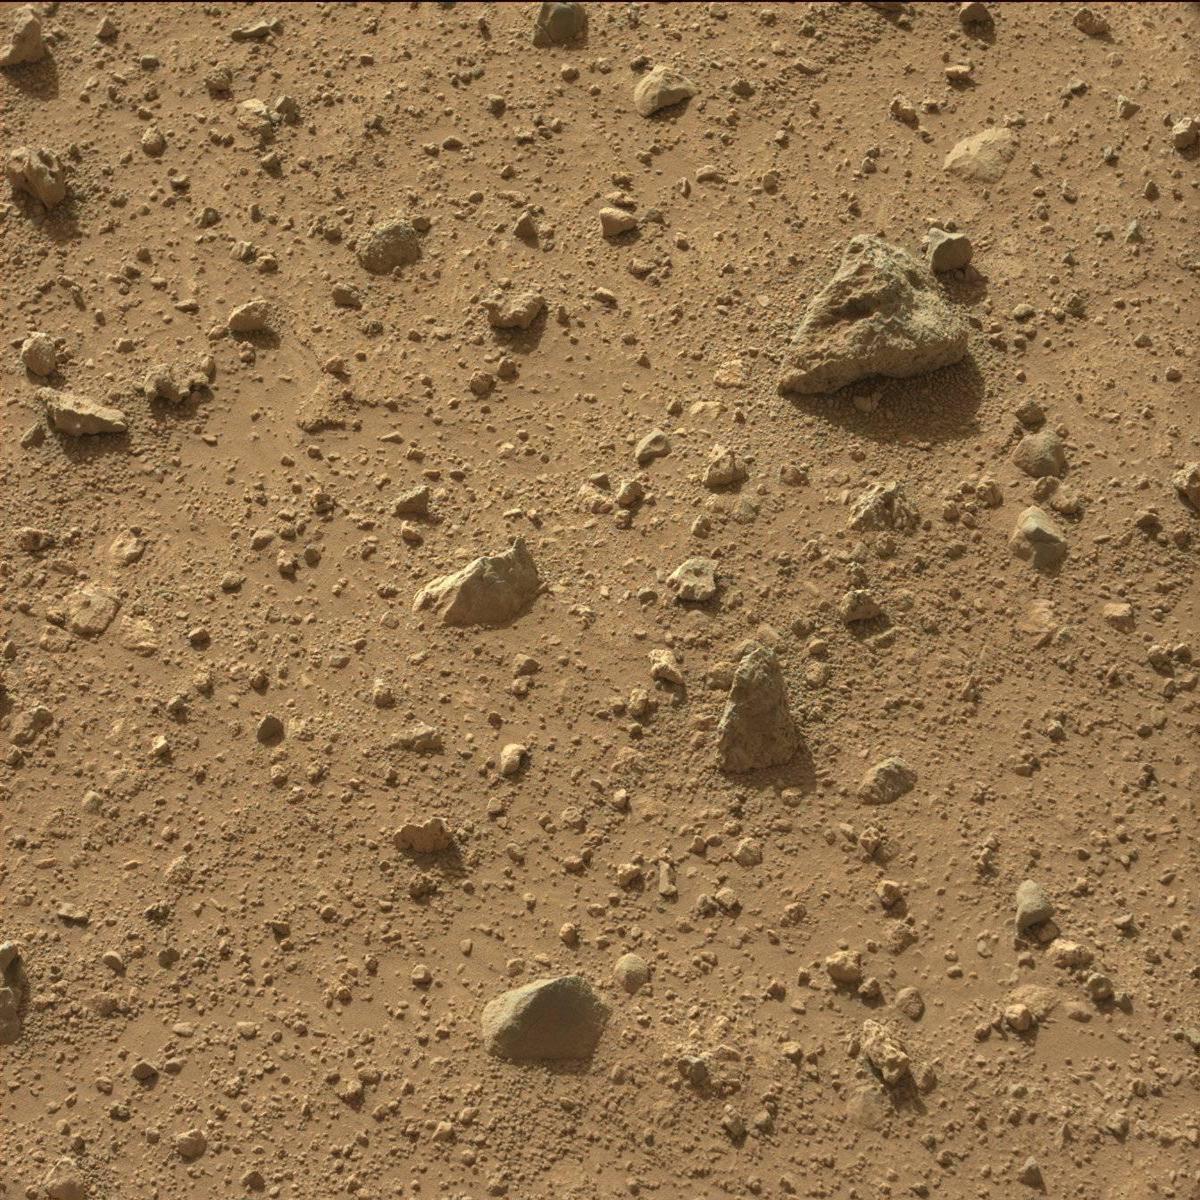
Terrain classes present: Bedrock, Rock, Sand / Soil